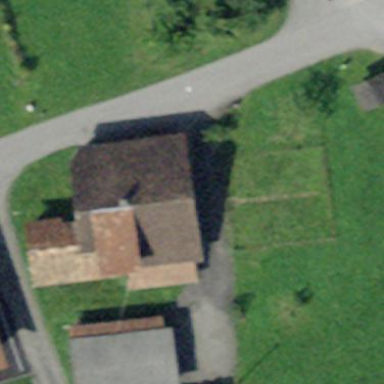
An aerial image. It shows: Residential building.